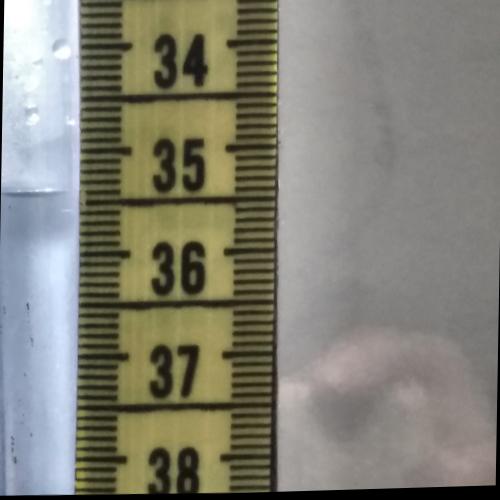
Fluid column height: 35.4 cm